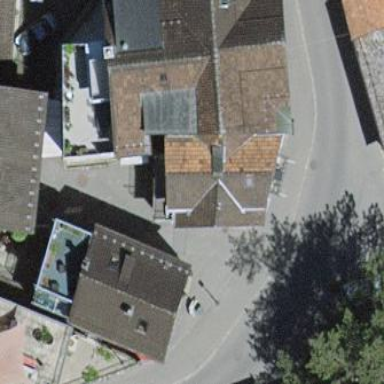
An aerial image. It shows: Building.